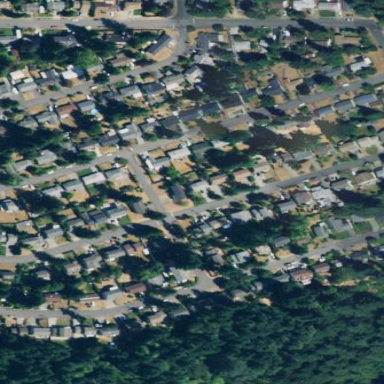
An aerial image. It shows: Residential area within neighborhood.